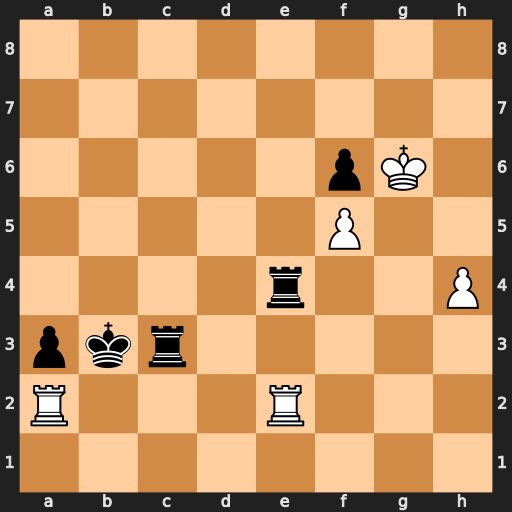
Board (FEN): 8/8/5pK1/5P2/4r2P/pkr5/R3R3/8
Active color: w
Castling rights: -
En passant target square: -
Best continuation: Rxa3+ Kxa3 Rxe4